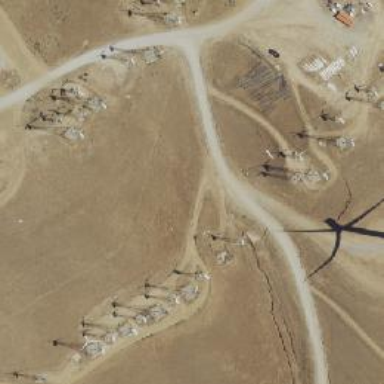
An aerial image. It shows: Wind power generator employing wind turbines.